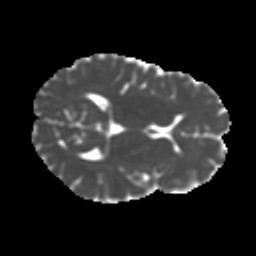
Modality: MD
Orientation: axial
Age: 16
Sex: male
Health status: ill
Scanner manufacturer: ge
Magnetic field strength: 3 T
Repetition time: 6.752 s
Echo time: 0.079 s